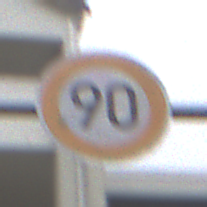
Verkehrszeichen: Geschwindigkeit90
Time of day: Midday
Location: Outdoor (Urban)
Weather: Overcast
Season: NotSpecified
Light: Natural